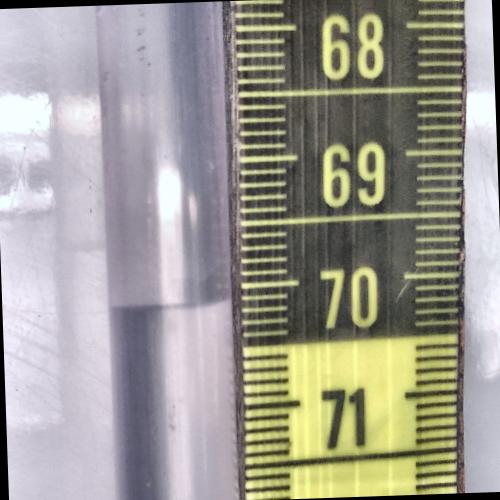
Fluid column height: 70.1 cm